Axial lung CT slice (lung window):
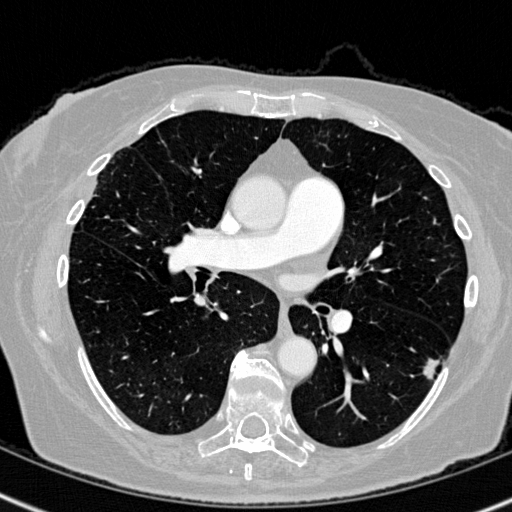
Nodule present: yes
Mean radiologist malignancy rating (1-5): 4.5